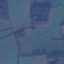
Label: Pasture